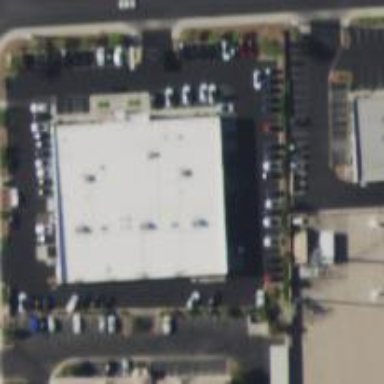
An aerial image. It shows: Car shop building.